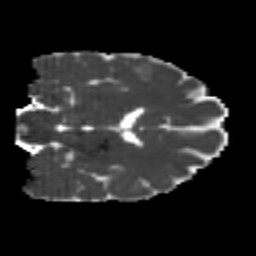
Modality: MD
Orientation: coronal
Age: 24
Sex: female
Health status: healthy
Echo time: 0.074 s